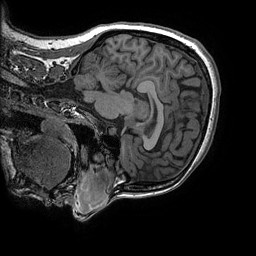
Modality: T1w
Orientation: sagittal
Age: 31
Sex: female
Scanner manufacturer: ge
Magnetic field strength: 3 T
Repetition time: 0.008184 s
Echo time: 0.003192 s